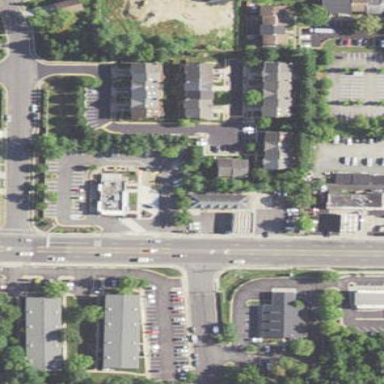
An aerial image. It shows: Commercial area.